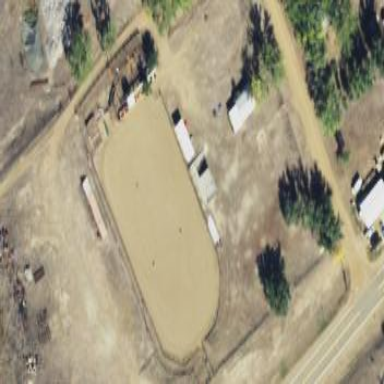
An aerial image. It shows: Equestrian pitch enclosed by fence.